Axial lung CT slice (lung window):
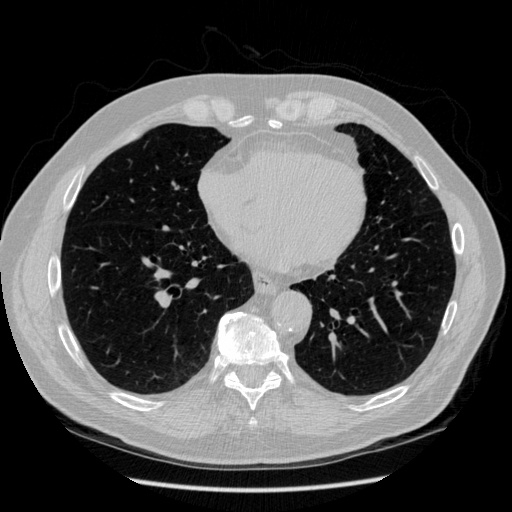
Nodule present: no